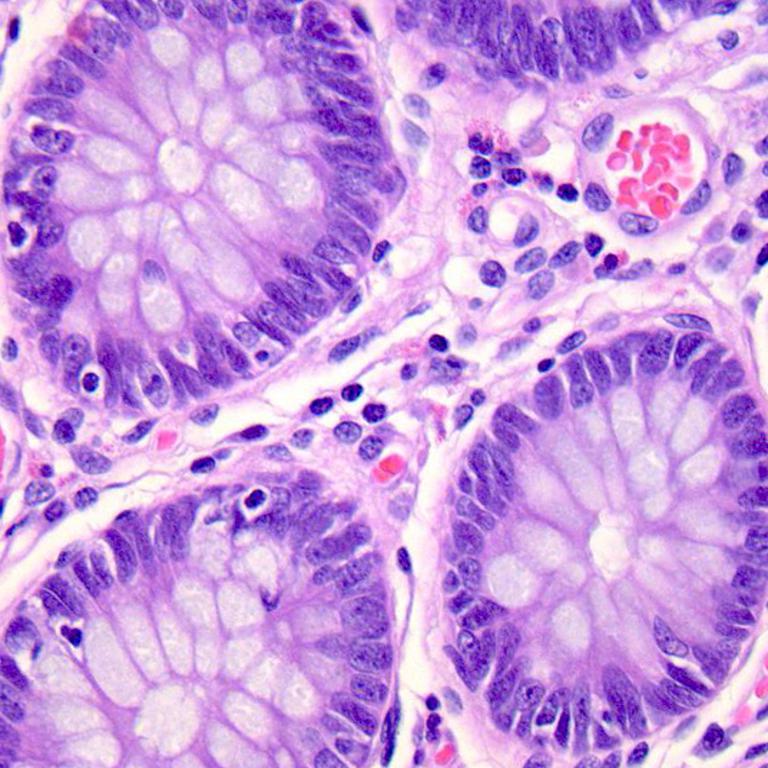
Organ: colon
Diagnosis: benign